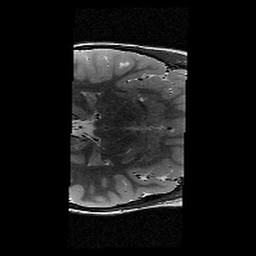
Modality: T2w
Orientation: axial
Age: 10
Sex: female
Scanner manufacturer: siemens
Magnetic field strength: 3 T
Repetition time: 9.23 s
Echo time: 0.067 s